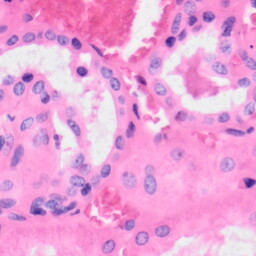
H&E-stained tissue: Kidney